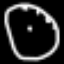
Label: clock